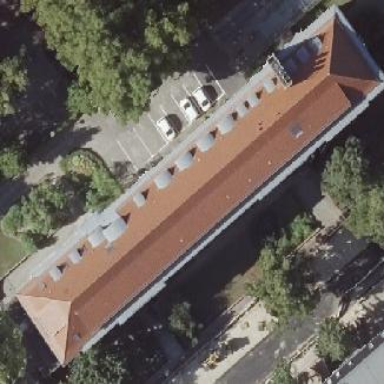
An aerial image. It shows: Hospital building with red roof.